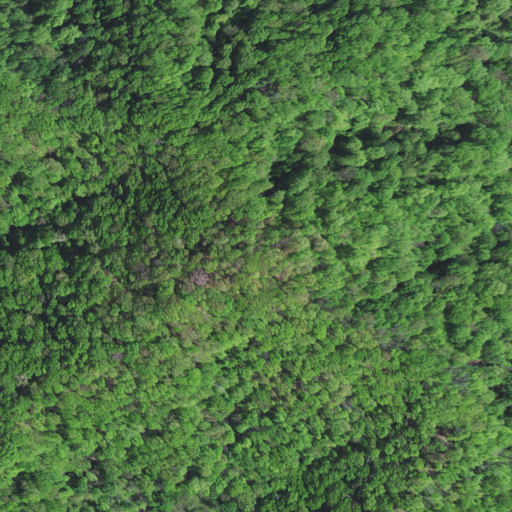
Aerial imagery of mountain in Virginia named Miller Knob containing only deciduous forest